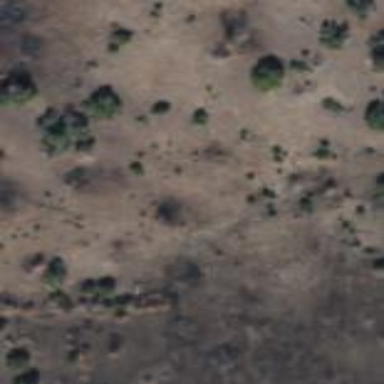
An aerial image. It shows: Patch of scrub vegetation.